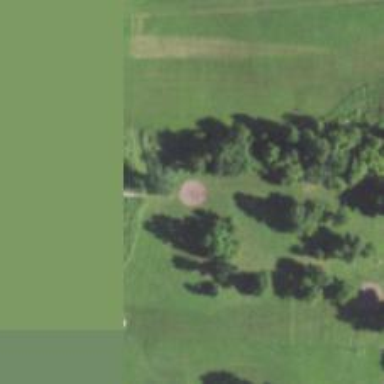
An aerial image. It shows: Disc golf basket.